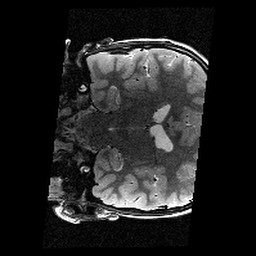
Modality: T2w
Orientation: coronal
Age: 11
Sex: male
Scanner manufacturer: siemens
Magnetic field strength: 3 T
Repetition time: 9.23 s
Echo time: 0.067 s